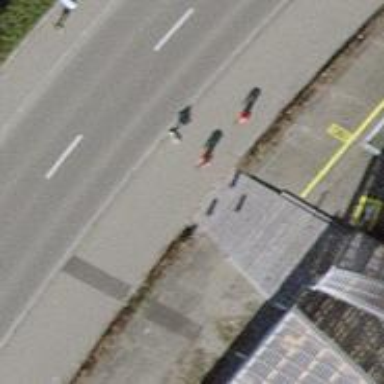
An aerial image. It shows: Set of steps on the road.